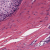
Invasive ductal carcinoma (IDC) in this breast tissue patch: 0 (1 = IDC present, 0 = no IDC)